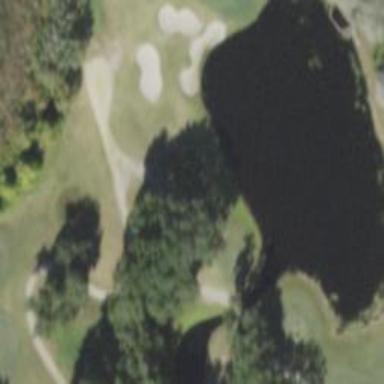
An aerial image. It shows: Path for golf carts.